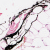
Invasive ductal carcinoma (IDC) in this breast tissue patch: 0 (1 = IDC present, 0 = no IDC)